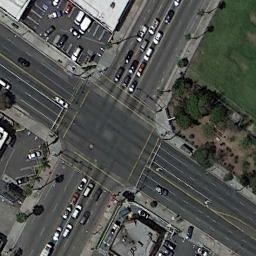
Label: intersection